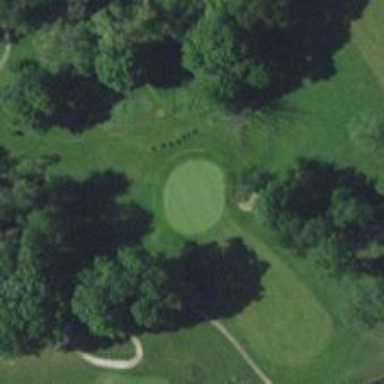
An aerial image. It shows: View of golf hole.